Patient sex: M
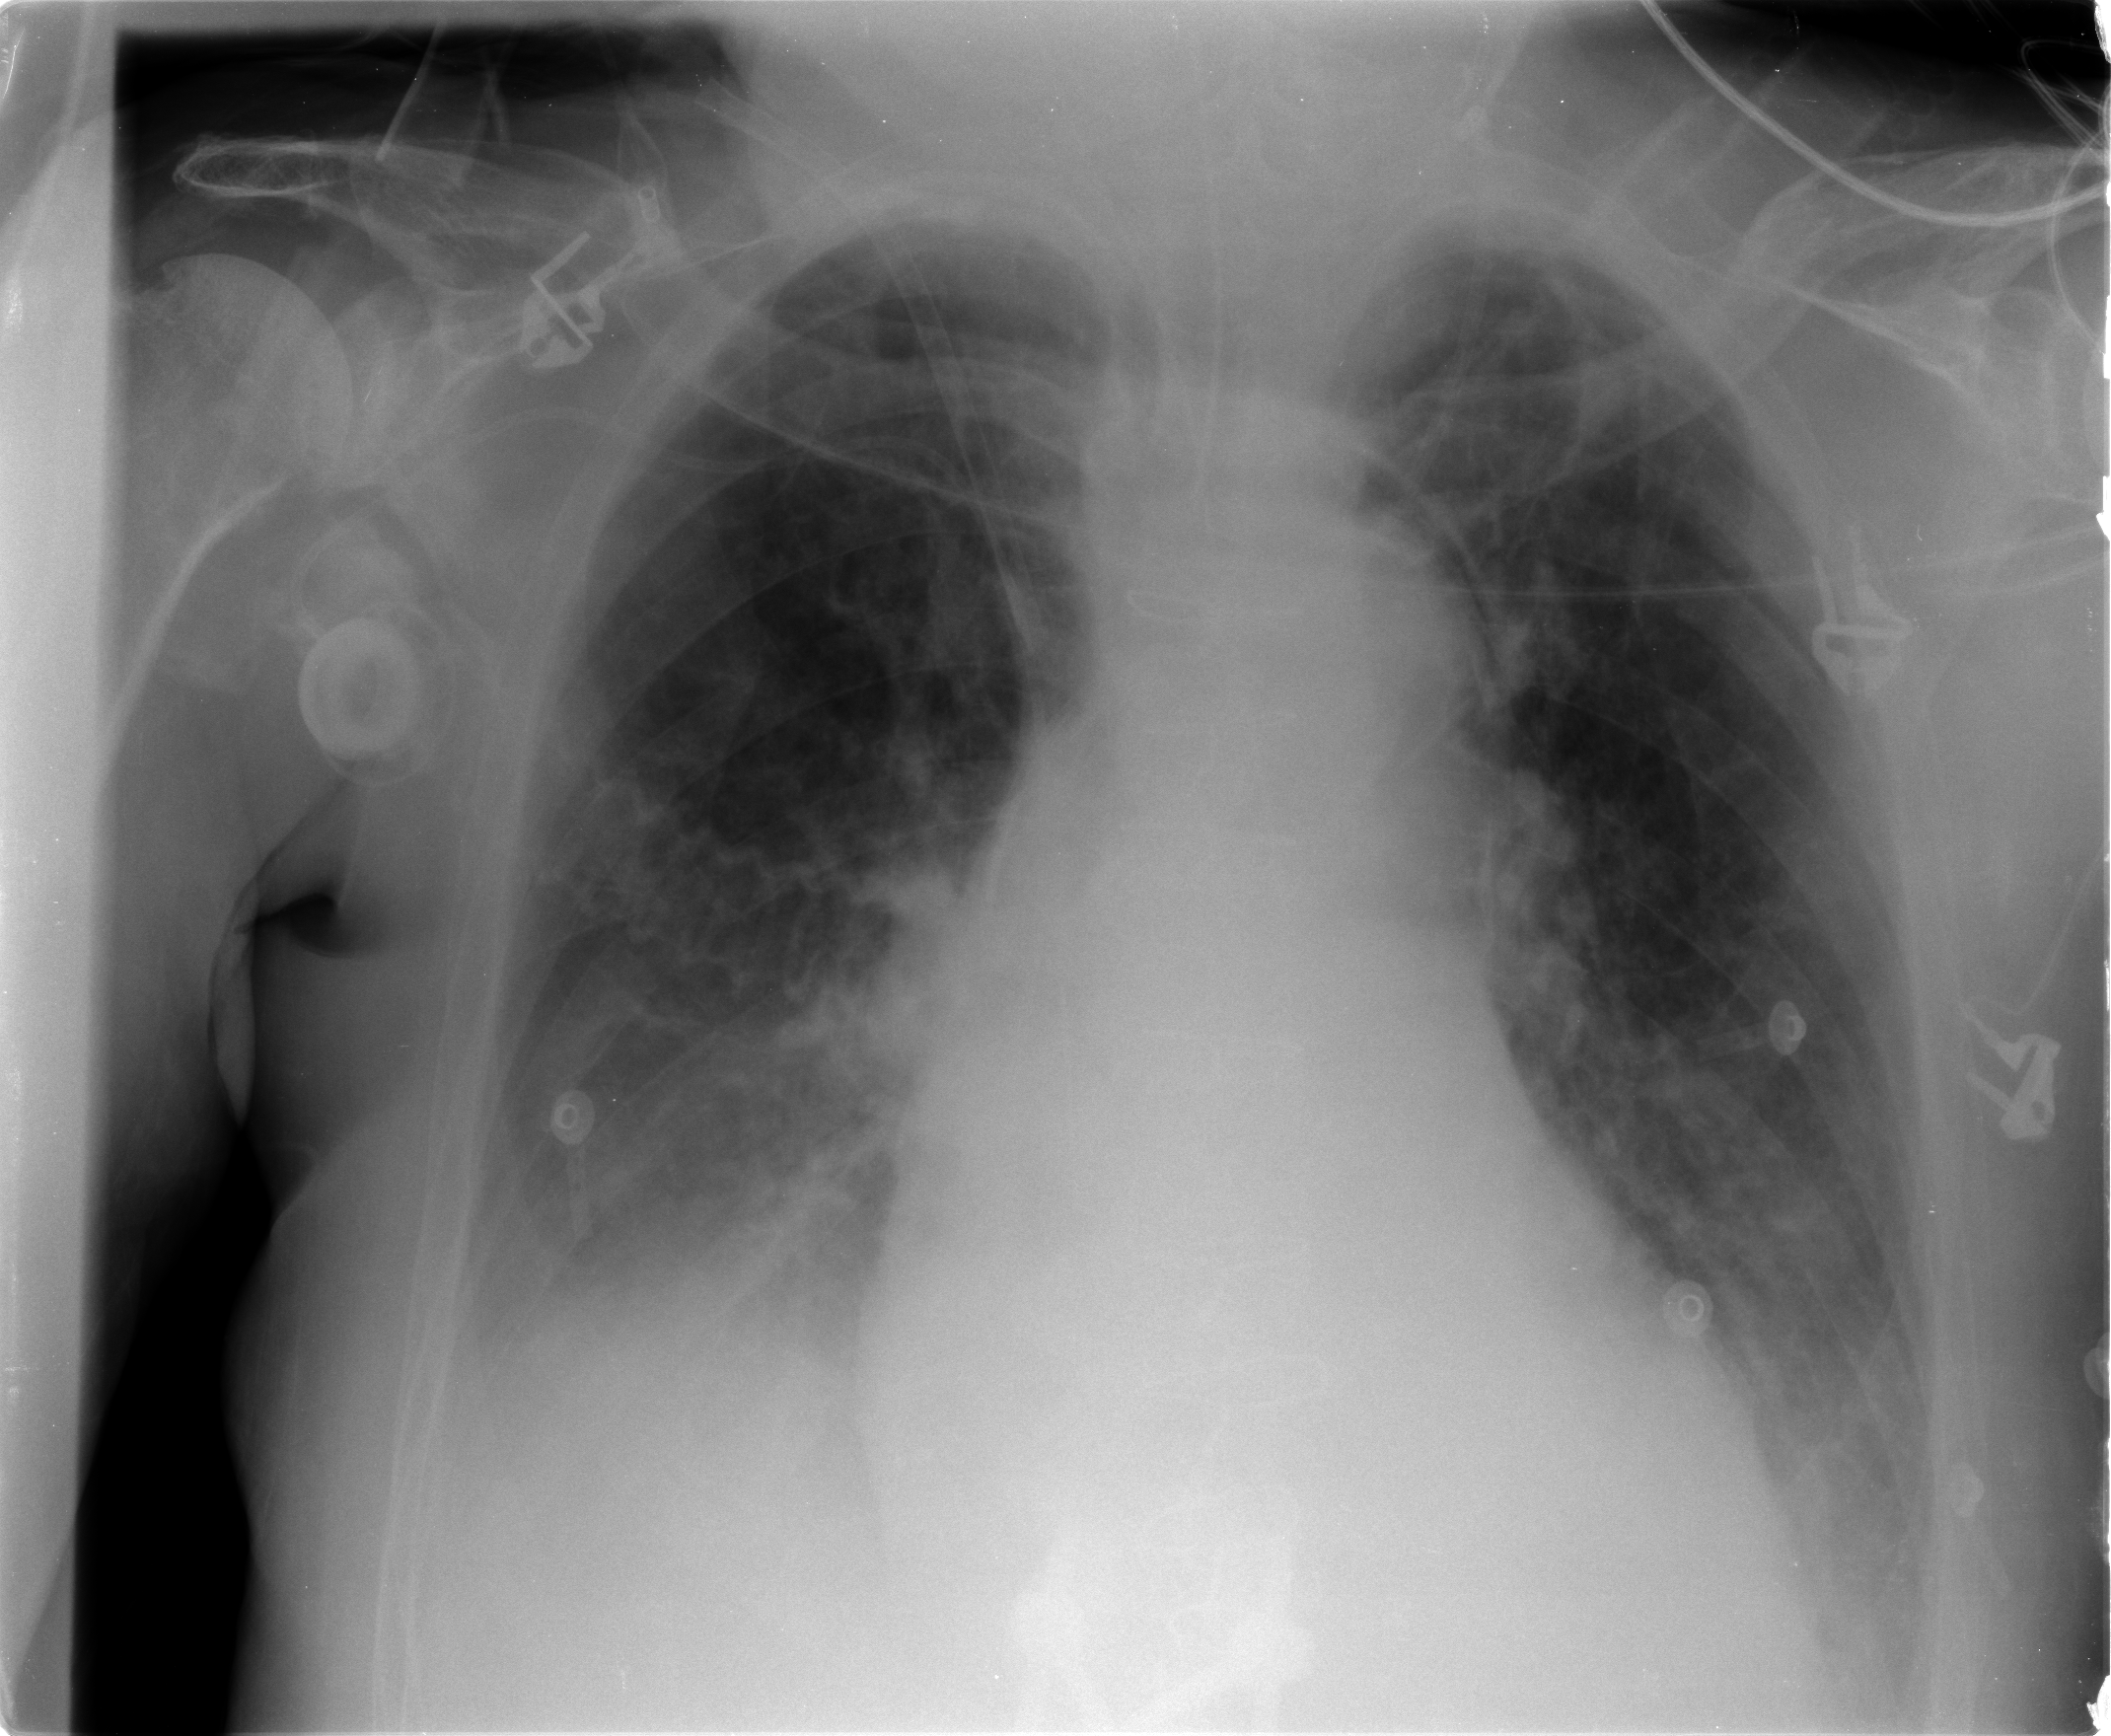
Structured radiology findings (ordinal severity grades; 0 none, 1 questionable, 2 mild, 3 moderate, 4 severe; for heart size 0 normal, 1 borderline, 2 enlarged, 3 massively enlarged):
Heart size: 2
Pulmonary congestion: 2
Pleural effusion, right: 2
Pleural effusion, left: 2
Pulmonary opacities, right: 0
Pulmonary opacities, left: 0
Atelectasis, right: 2
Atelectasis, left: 2